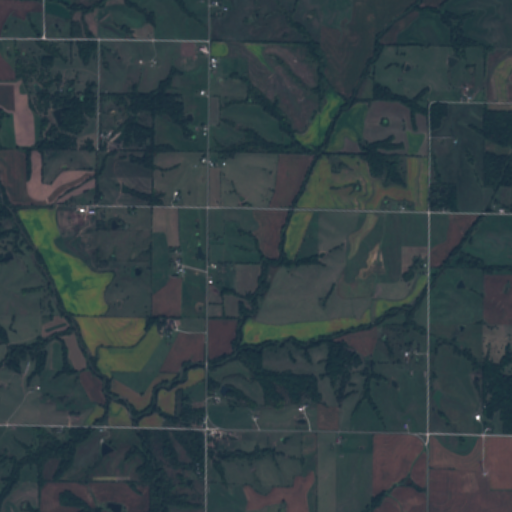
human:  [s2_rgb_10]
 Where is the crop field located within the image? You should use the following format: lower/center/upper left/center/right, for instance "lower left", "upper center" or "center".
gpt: There is no crop field in the image.